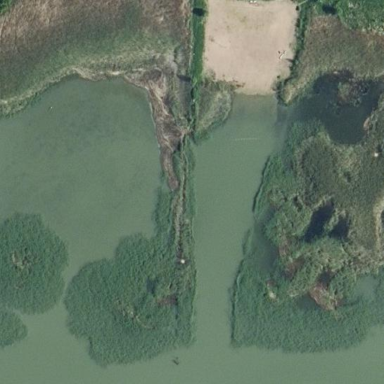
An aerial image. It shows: Reedbed in wetland area.